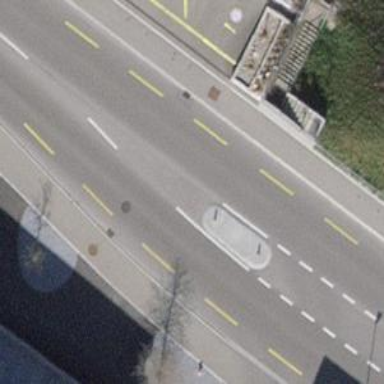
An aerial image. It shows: Traffic calming island.